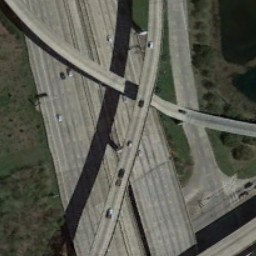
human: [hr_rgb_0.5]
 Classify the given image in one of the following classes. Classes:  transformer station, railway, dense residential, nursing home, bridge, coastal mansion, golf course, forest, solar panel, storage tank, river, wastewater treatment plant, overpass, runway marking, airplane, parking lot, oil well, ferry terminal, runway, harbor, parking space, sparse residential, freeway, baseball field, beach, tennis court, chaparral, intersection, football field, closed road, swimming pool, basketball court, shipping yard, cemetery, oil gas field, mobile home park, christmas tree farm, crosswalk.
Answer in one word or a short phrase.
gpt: overpass